Aerial crown-view tile of a tropical tree (Barro Colorado Island, Panama), acquired 20250715:
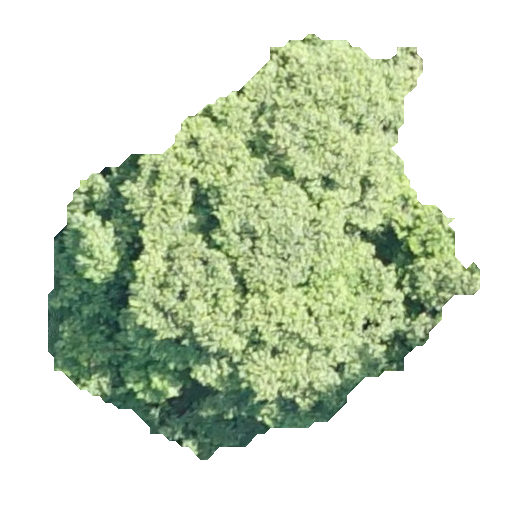
Species: Luehea seemannii
GBIF accepted scientific name: Luehea seemannii
Crown area: 171.436 m²